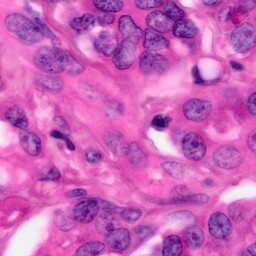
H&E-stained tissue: Pancreatic